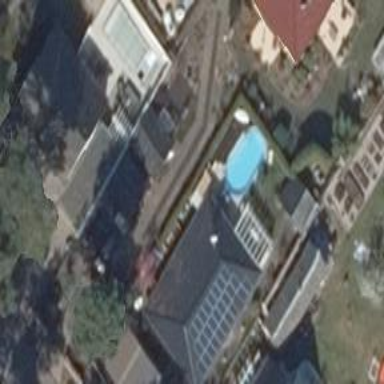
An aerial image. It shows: Detached building with hipped roof shape.